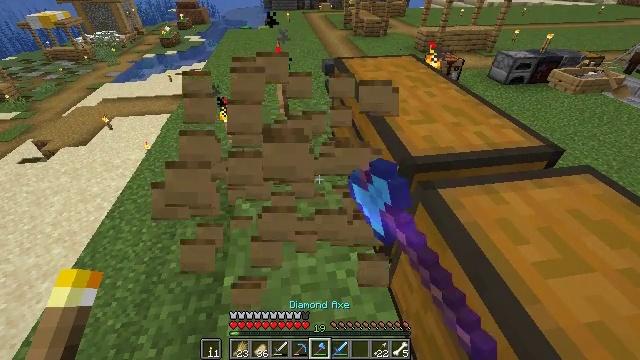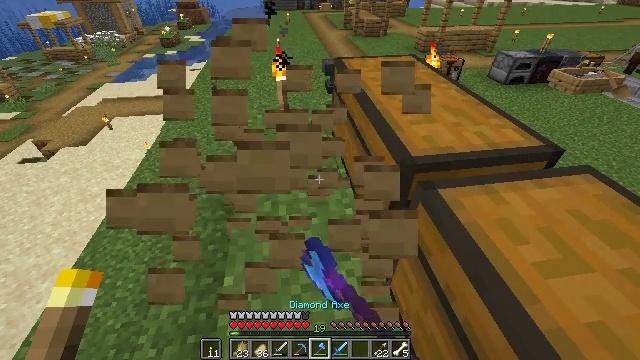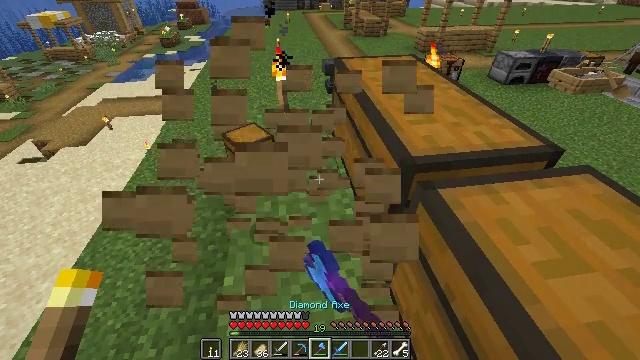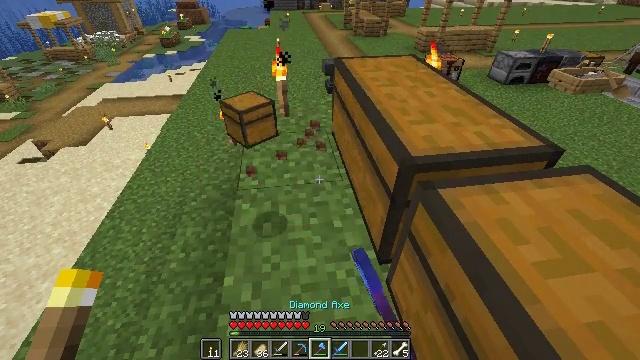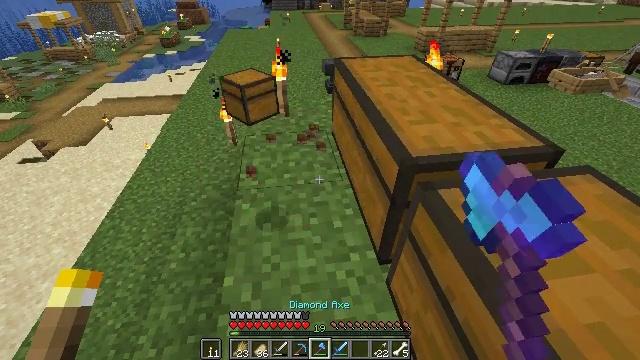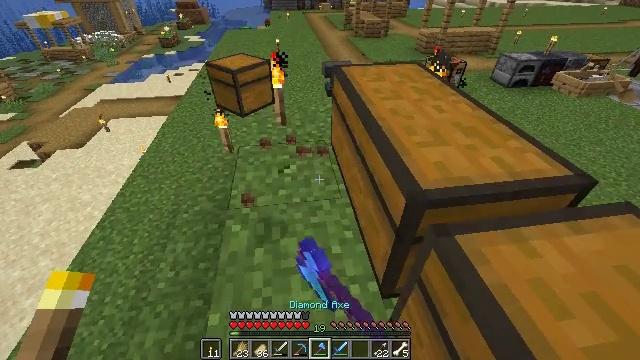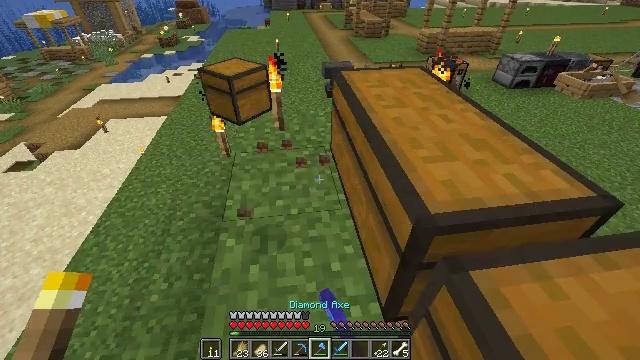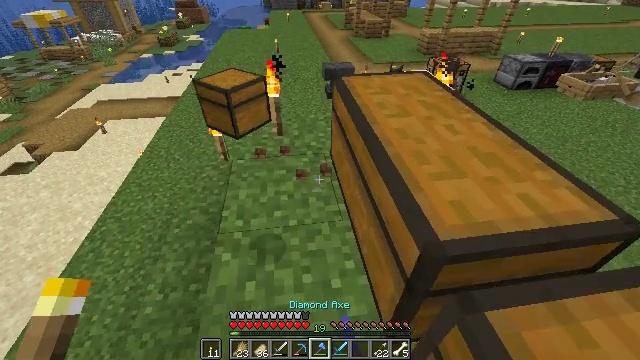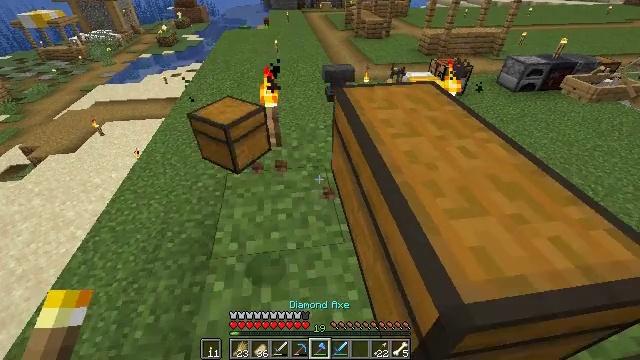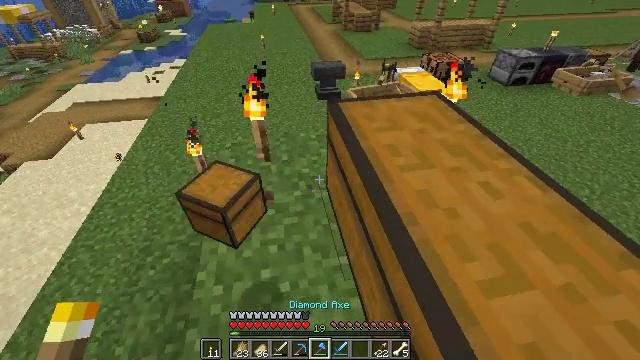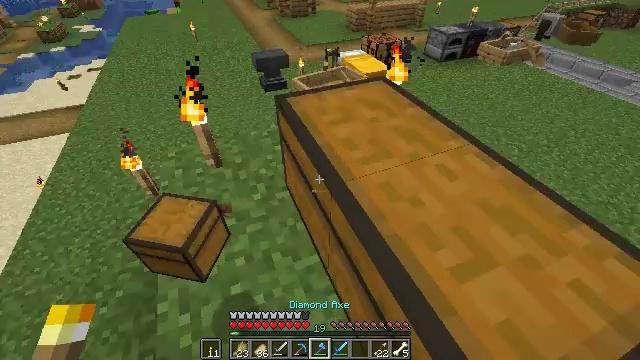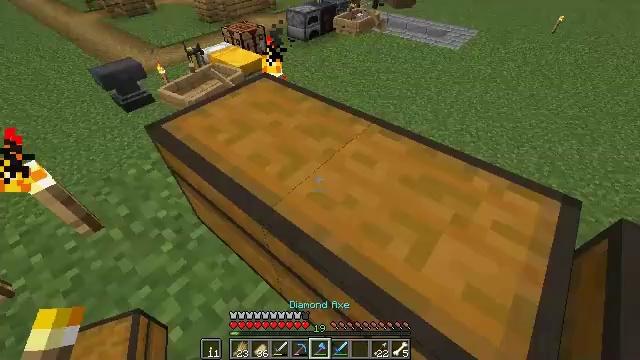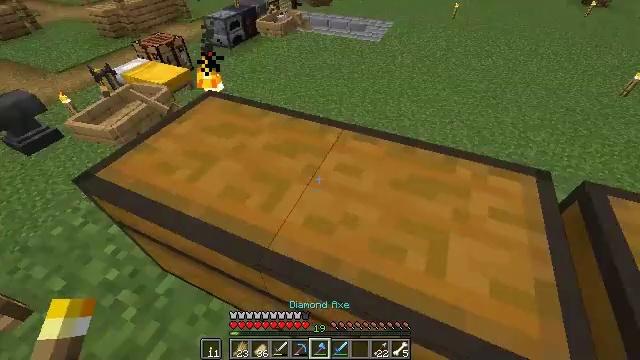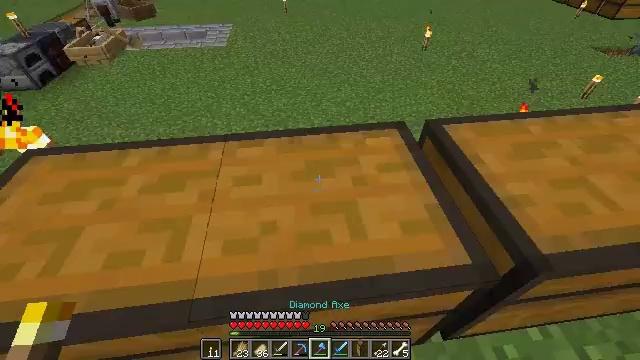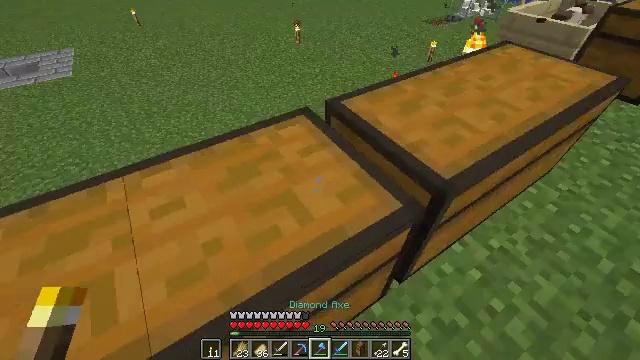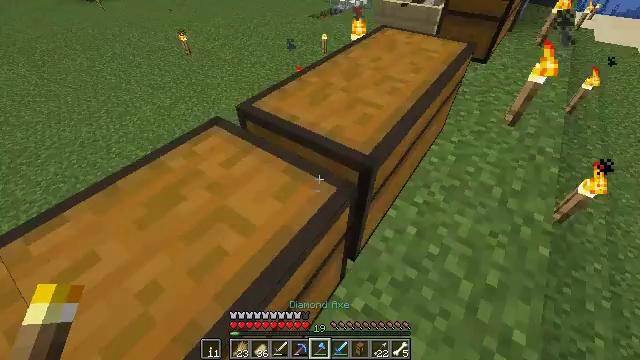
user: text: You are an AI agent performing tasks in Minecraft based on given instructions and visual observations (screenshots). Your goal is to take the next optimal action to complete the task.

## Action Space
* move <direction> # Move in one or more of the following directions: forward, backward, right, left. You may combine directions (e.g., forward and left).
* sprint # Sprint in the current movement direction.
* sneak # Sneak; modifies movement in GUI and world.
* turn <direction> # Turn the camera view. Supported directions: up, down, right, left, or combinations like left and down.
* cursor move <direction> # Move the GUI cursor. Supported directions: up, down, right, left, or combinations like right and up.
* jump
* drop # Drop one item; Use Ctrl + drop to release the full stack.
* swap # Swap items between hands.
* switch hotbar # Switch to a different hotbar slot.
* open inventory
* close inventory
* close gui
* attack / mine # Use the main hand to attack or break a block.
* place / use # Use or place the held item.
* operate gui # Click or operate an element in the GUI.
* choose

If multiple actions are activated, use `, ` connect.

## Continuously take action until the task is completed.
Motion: motion action
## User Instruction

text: Gather the chest from its place.
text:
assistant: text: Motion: attack / mine
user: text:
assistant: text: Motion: attack / mine
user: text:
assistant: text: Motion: attack / mine
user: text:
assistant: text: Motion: move forward, attack / mine
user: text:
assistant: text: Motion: move forward, attack / mine
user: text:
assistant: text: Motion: move forward
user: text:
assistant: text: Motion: move forward
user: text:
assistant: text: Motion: move forward
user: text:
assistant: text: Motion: move forward, turn right and down
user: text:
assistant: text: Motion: move forward, turn right and down
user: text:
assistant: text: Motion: move forward, turn right and down
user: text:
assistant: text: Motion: turn right
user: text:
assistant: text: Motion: turn right
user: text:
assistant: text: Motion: turn right
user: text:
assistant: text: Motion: turn right
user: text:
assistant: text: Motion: turn right
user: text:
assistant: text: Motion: turn right
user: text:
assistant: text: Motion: turn right
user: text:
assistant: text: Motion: move forward and move right, turn left
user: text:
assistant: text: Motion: move forward and move right, turn left
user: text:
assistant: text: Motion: move forward and move right
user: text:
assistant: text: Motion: move forward and move right
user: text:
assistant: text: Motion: move forward and move right
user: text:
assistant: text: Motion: move forward, turn left and up
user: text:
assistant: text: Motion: turn left and up
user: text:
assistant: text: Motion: no_op
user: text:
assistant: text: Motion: no_op
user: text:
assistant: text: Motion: turn left and up
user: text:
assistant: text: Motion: turn left and up
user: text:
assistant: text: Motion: turn left